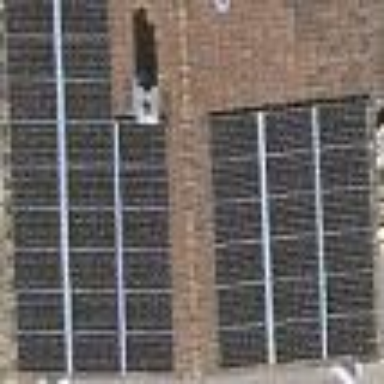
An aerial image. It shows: Small solar photovoltaic panel generator is producing electricity.